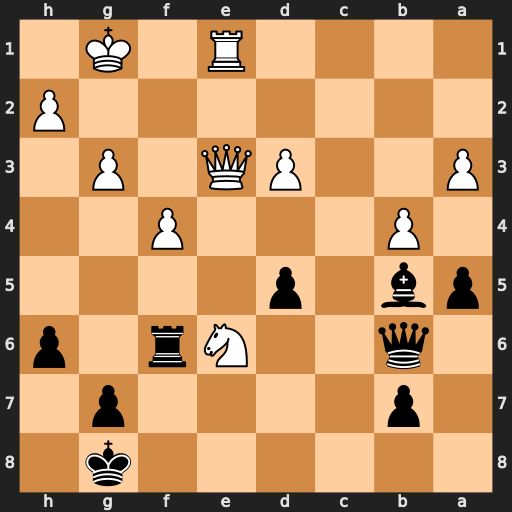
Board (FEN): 6k1/1p4p1/1q2Nr1p/pb1p4/1P3P2/P2PQ1P1/7P/4R1K1
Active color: b
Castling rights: -
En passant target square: -
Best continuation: Rxe6 Qxb6 Rxb6